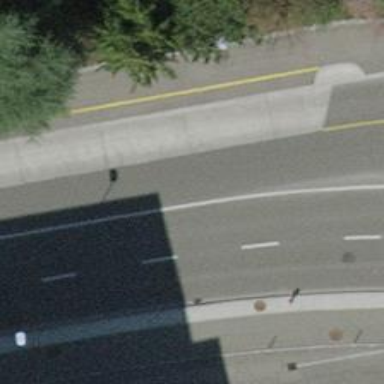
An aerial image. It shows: Secondary road with separate asphalt sidewalk.